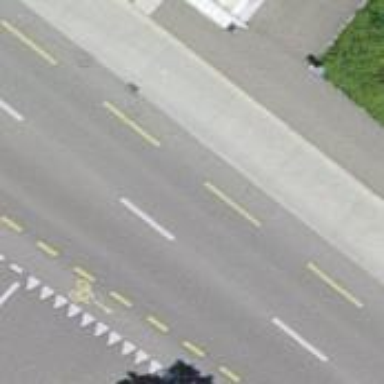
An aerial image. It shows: Primary highway with asphalt surface. It also has lane for cyclists on both sides.